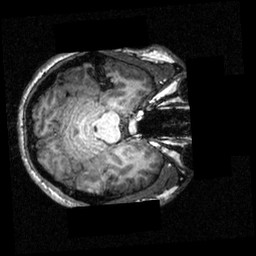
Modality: T1w
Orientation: axial
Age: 18
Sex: male
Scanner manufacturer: siemens
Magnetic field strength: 3.951 T
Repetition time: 1.5 s
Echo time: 0.00335 s